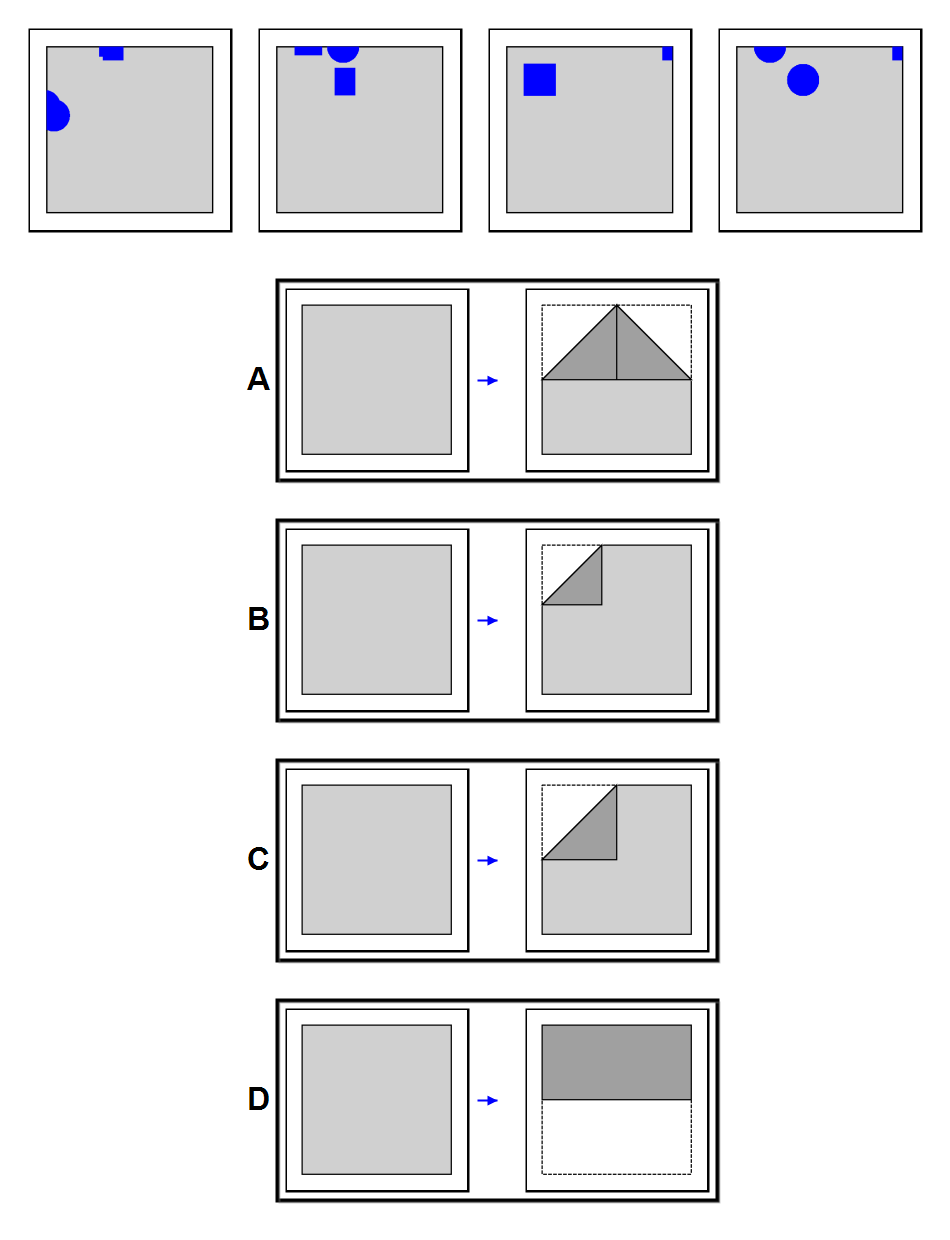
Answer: B